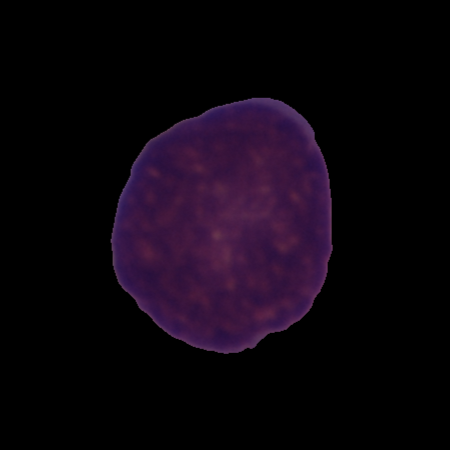
Label: cancer